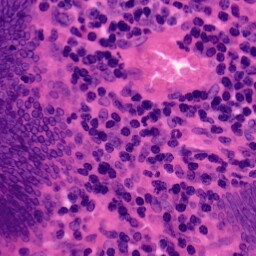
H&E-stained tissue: Colon